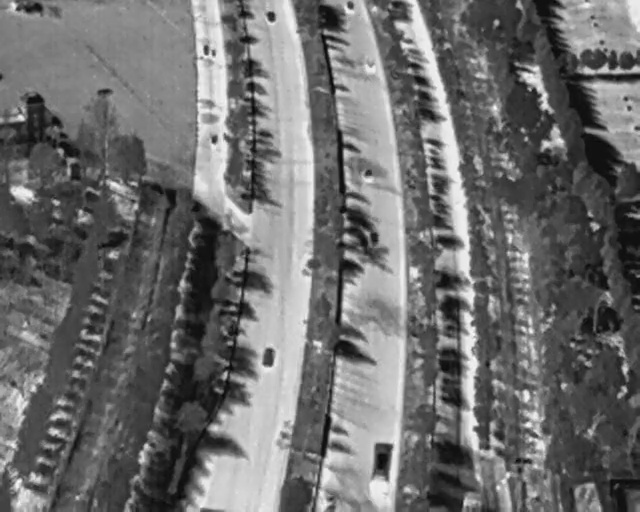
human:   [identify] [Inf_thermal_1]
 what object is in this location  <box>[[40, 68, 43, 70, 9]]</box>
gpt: <ref>1 small car at the center</ref>